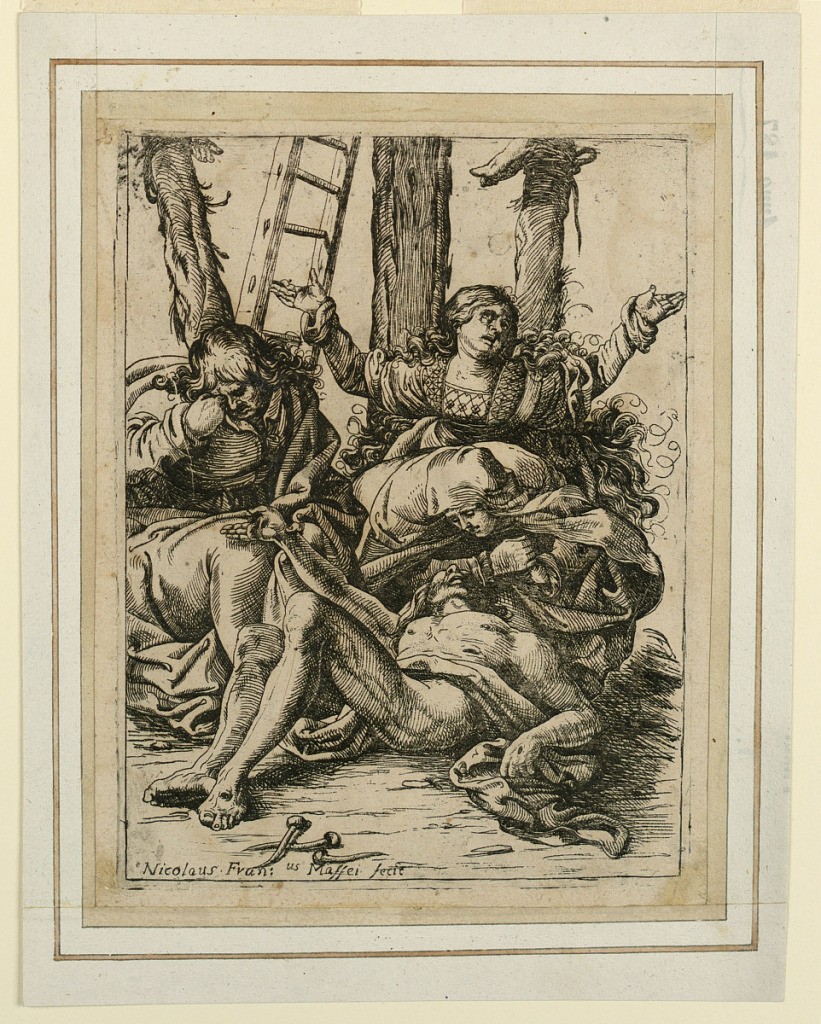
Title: The Lamentation
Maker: Niccolò Francesco Maffei, Italian, 1590 - 1670
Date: ca. 1550
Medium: Engraving on paper
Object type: Print
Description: The two Marys and St. John mourn over the dead Christ at the foot of the Cross.